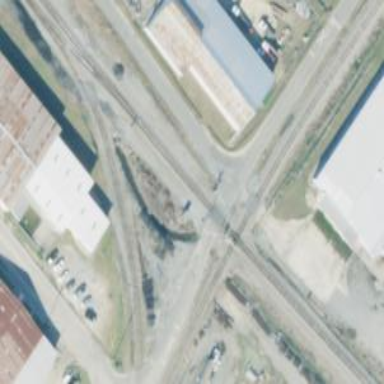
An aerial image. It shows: Railway crossing.